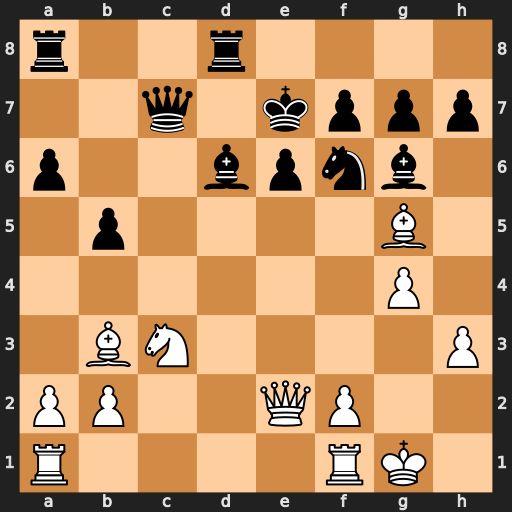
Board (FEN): r2r4/2q1kppp/p2bpnb1/1p4B1/6P1/1BN4P/PP2QP2/R4RK1
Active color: w
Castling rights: -
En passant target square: -
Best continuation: Nd5+ Kf8 Nxc7